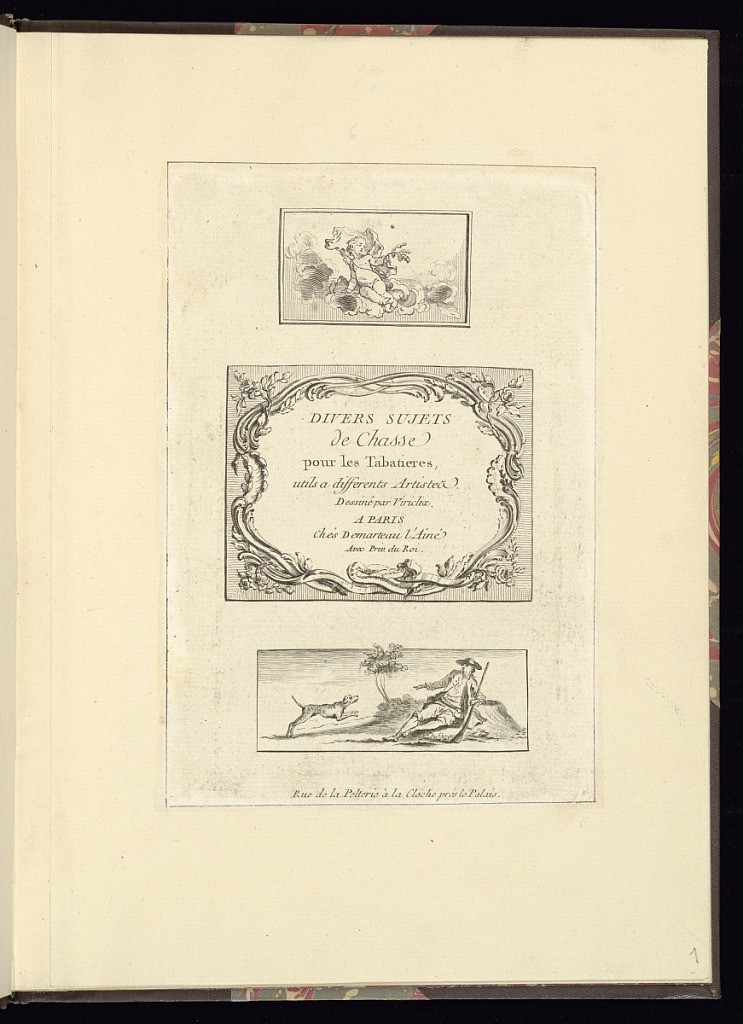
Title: Title Page
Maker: Viriclix, active 18th century
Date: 1751-1769
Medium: Etching on laid paper
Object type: Print
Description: Three designs for the lids of tobacco boxes, arranged vertically on the page. The top design is of a putti on a cloud; the middle features a frame of scrolls, branches, flowers, and ribbons, and surrounds the title text; the bottom design shows a man reclining in a landscape holding a gun, with a hunting dog running toward him.